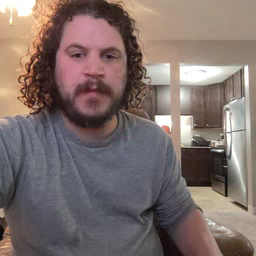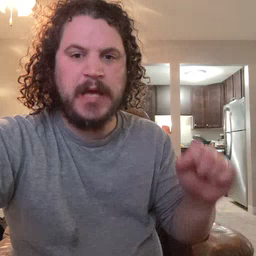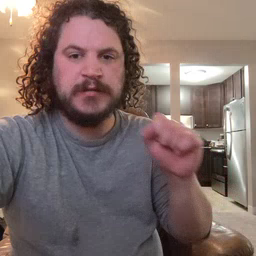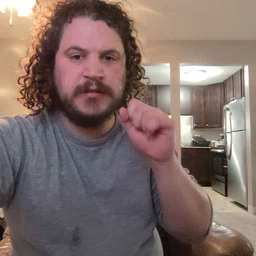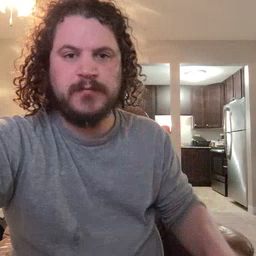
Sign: carrot